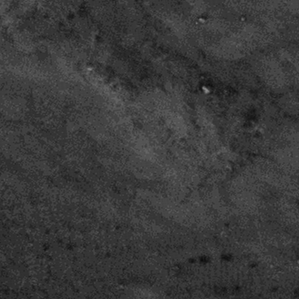
Label: frost